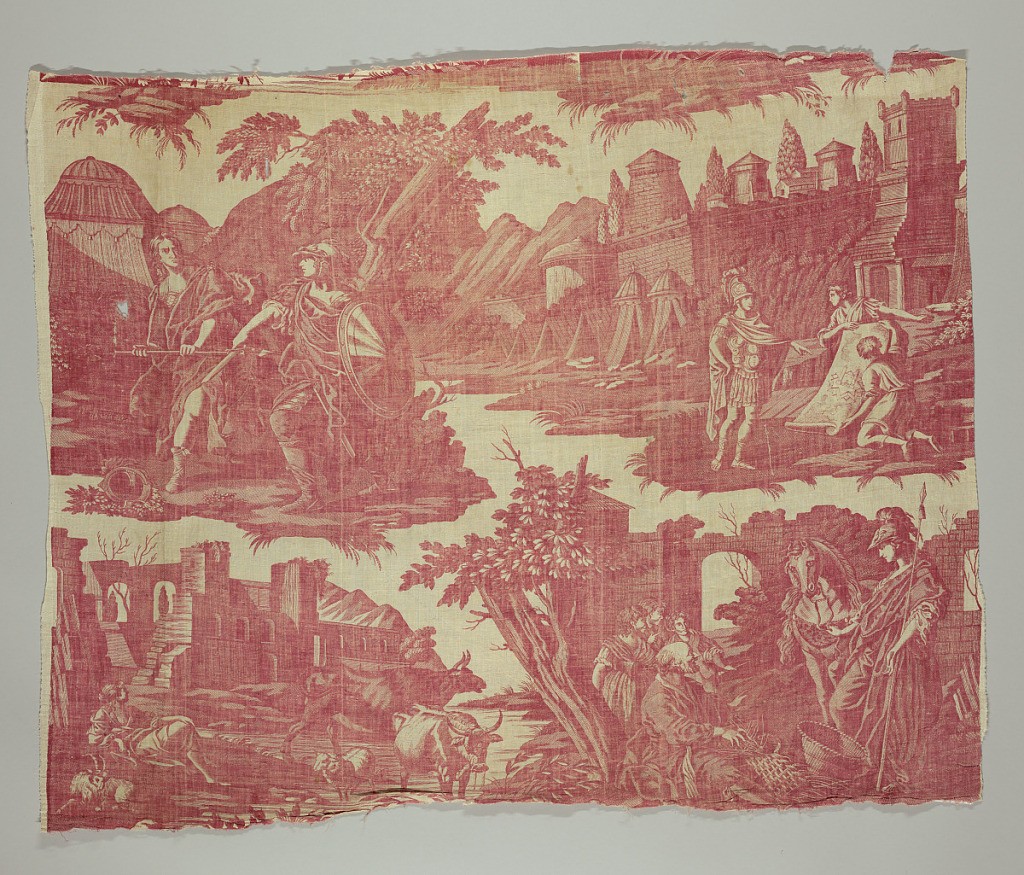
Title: L'histoire d'Alexandre
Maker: Petitpierre et Cie, Nantes, France, 1770–1848
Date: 1785
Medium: cotton Technique: printed by engraved copper plate on plain weave
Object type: Textile
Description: Scenes of classical figures in an encampment outside a city, cows in a river and an old man making baskets in conversation with a helmeted warrior. In red on white.